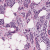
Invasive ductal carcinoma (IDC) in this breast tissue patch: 1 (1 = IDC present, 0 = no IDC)